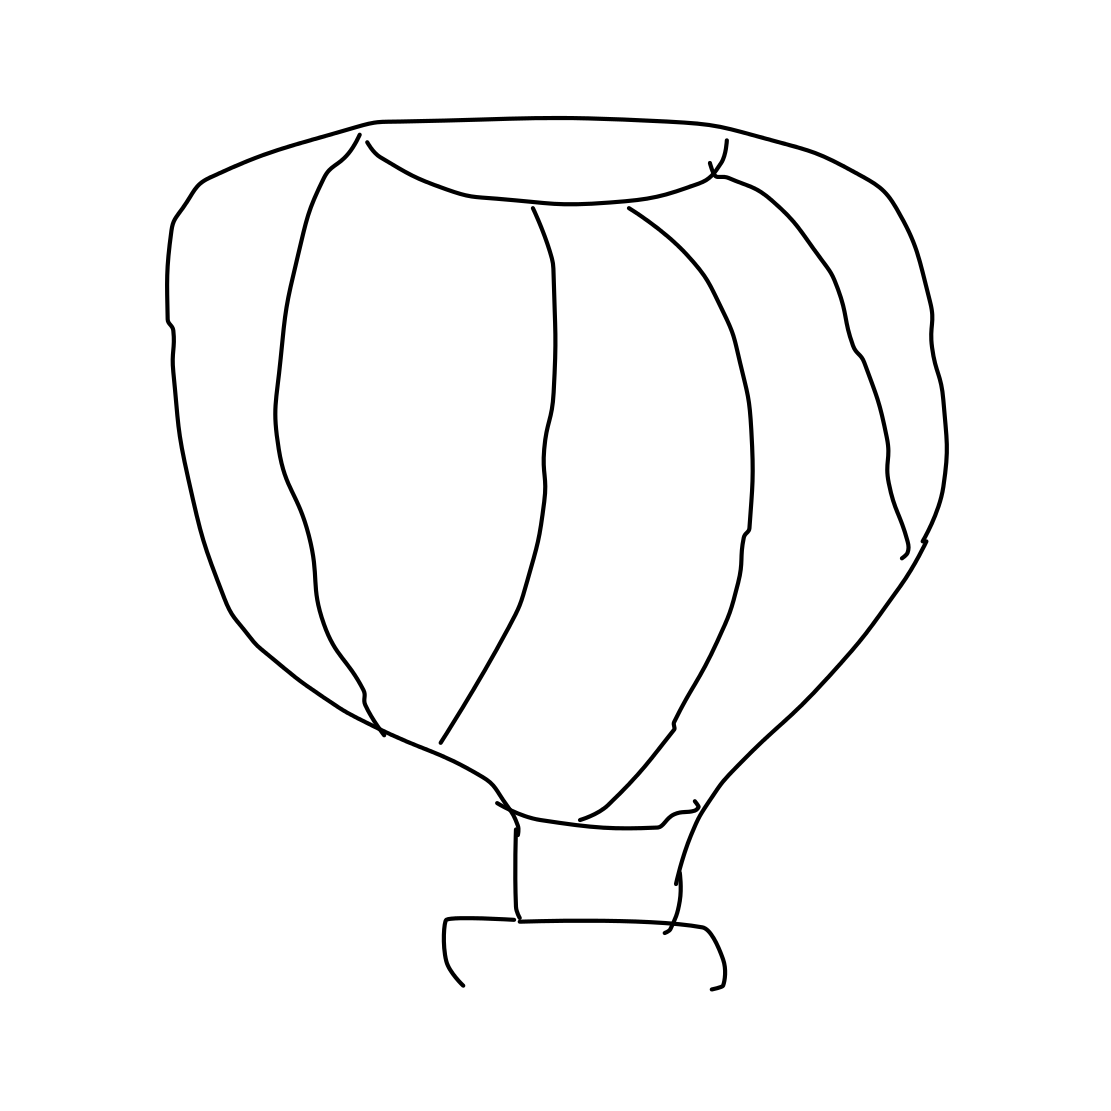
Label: hot air balloon